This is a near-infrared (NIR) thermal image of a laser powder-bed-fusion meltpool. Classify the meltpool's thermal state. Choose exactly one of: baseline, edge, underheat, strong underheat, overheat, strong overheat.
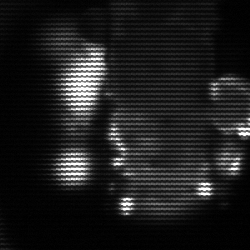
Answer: strong underheat